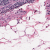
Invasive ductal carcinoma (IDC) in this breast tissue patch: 0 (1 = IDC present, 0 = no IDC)